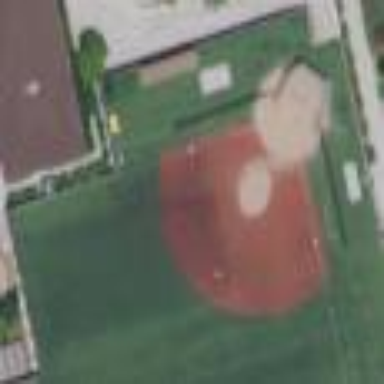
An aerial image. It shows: Baseball pitch for leisure and sports activities.